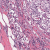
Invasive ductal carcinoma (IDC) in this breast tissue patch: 1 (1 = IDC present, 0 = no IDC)